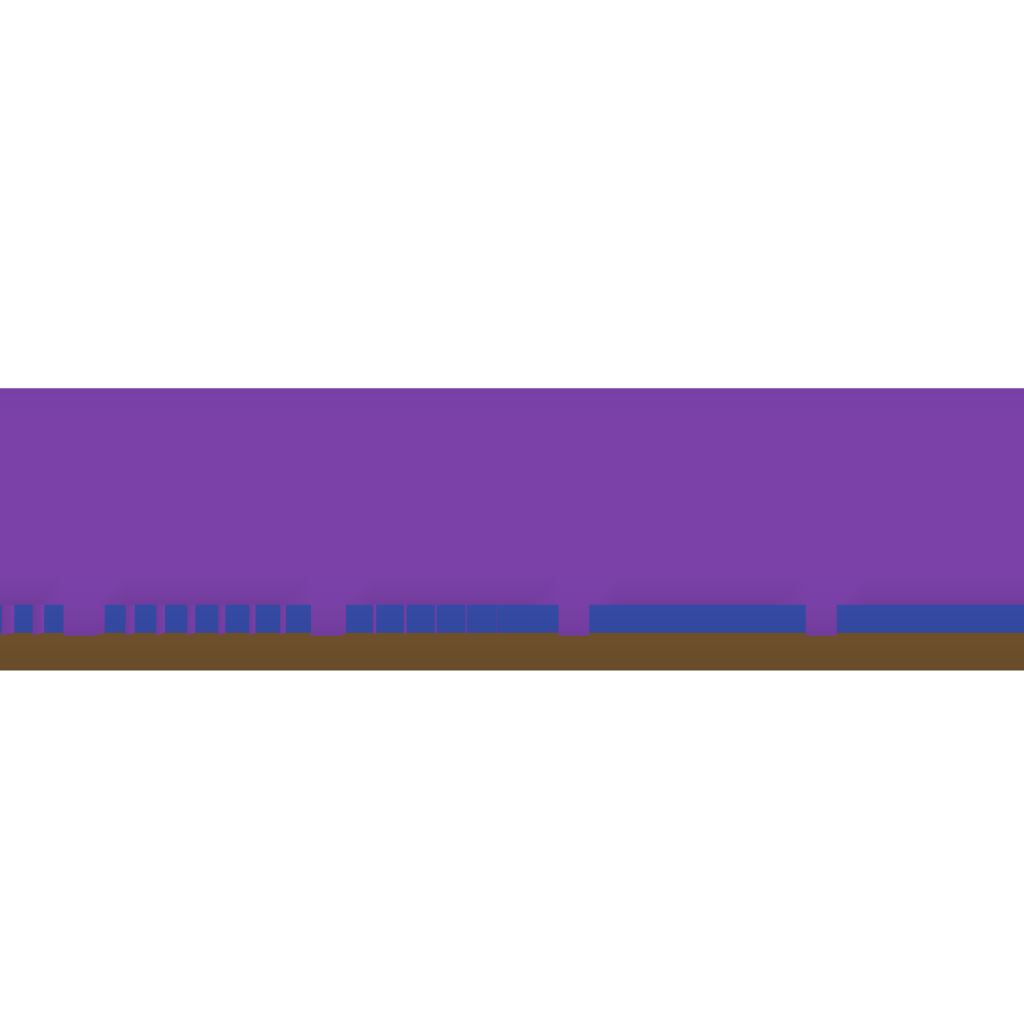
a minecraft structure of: Club/Disco bad low quality